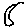
Label: moon